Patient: sex F, age 59
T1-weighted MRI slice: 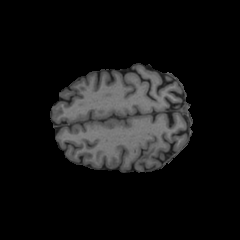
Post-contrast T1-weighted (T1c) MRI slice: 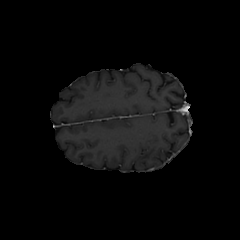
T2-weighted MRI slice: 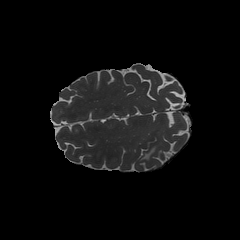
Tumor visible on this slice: yes
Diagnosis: Glioblastoma, IDH-wildtype
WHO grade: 4